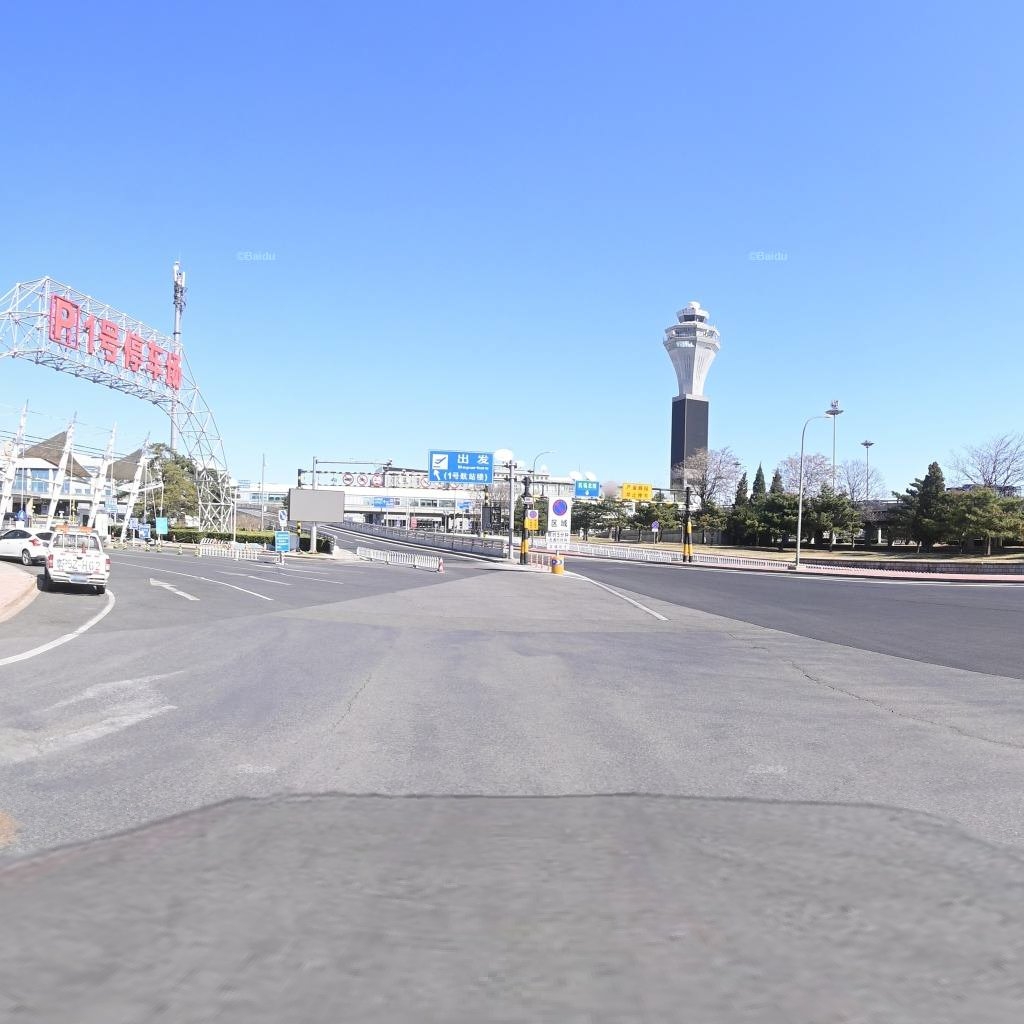
Region: Chaoyang
Road damage annotations: longitudinal crack, longitudinal crack